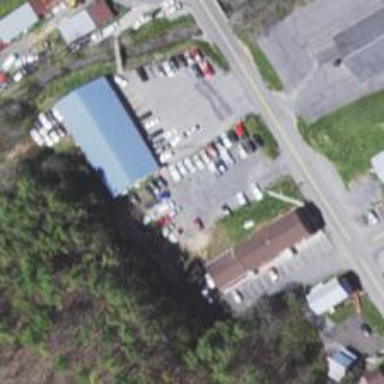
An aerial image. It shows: Clinic.